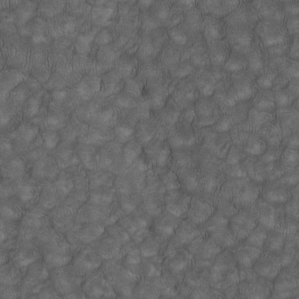
Label: non_frost